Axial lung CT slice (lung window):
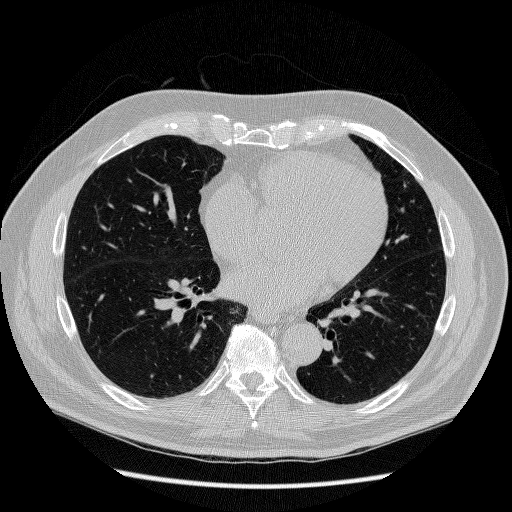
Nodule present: no